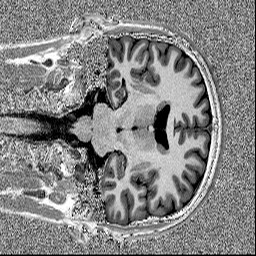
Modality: MP2RAGE
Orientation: coronal
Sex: male